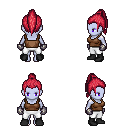
a pixel art fantasy rpg character, female body template, dark elf, purple skin, brown pirate shirt, white pants, ruby red long topknot hairstyle, metal gloves, black shoes, four views (front, back, left, right), 2x2 character sprite sheet, small pixel art, hard edges, no anti-aliasing